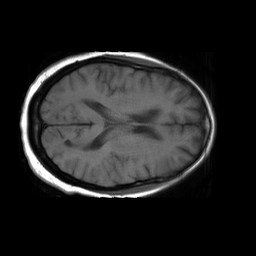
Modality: T1w
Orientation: axial
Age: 49
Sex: female
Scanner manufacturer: philips
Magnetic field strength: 1.5 T
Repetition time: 0.5279 s
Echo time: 0.011 s